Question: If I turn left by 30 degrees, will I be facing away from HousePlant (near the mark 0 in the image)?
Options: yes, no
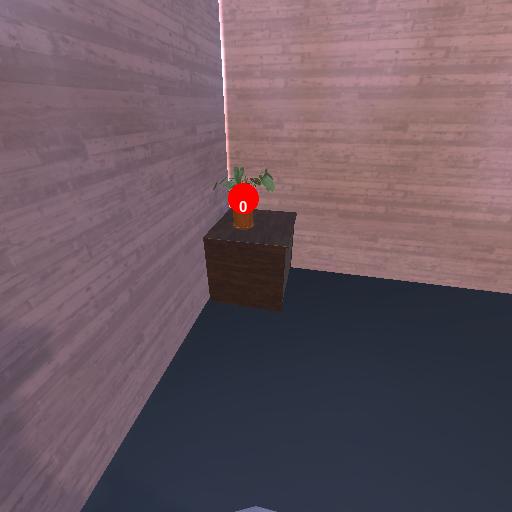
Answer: yes